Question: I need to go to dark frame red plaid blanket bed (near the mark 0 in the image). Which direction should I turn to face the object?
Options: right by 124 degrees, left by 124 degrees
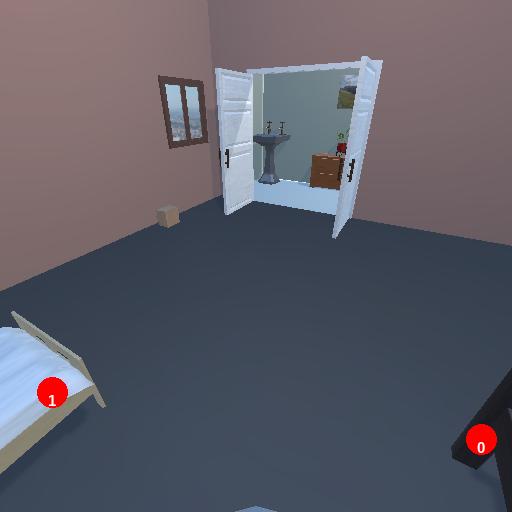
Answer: right by 124 degrees